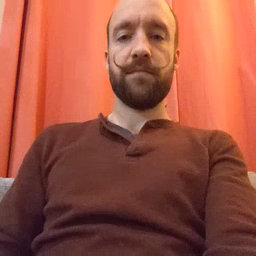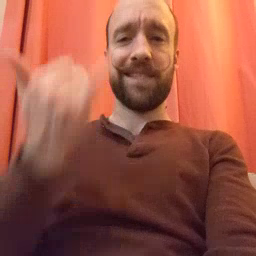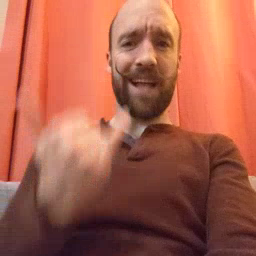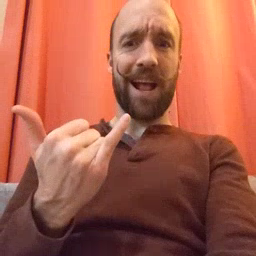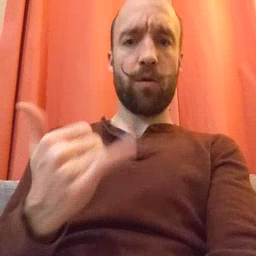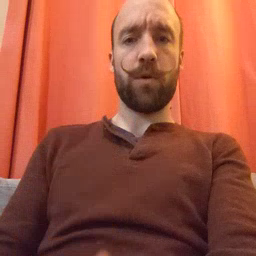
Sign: now